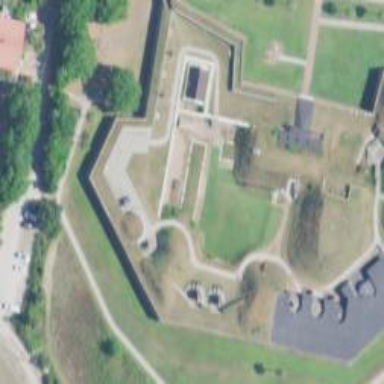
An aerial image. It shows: Historic cannon.